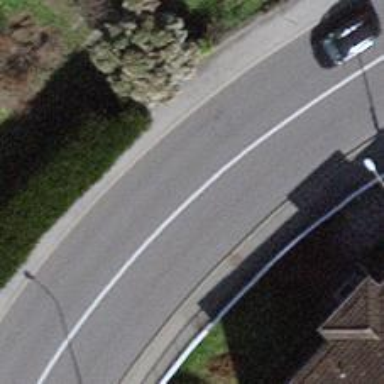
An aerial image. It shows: Secondary road with asphalt surface.